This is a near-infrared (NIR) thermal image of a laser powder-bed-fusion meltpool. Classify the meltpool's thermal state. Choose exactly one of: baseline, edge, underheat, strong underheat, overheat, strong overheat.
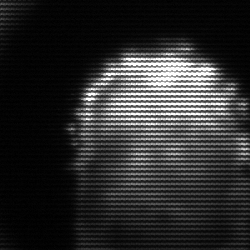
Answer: baseline